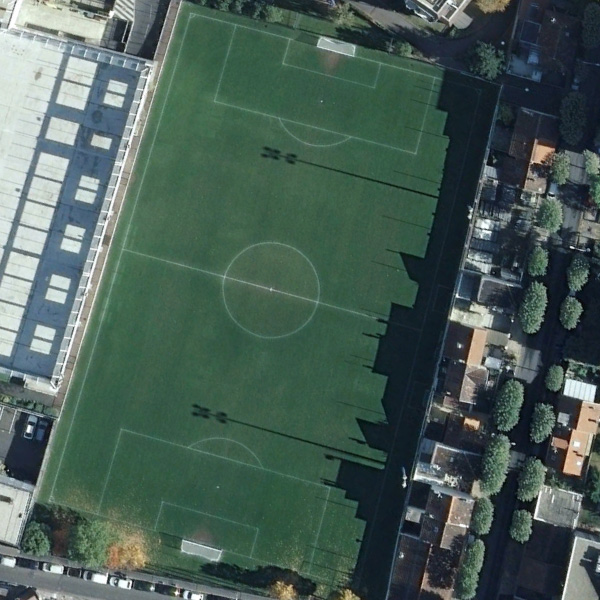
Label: Playground